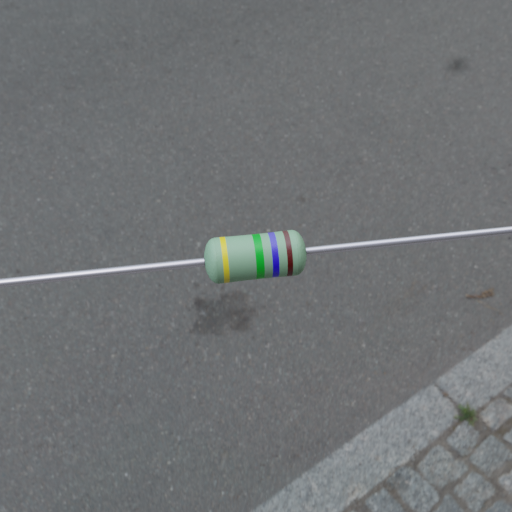
Resistor colour bands (in order): yellow, green, blue, brown